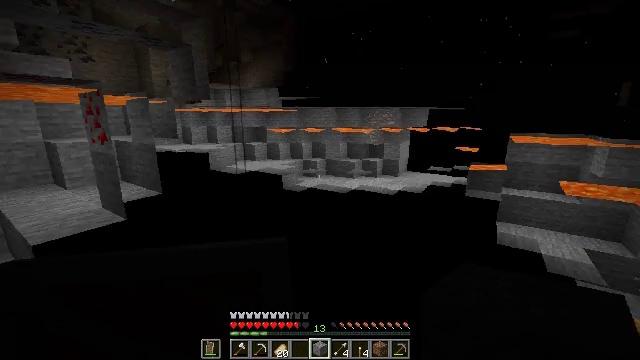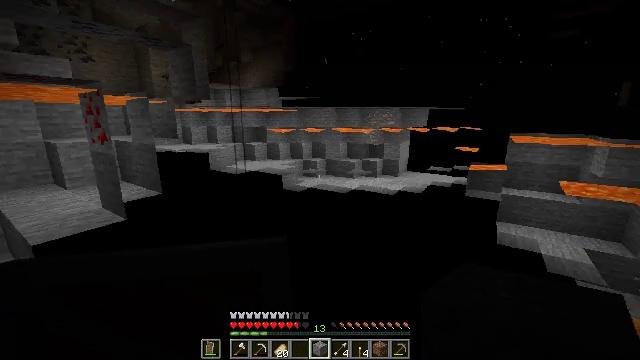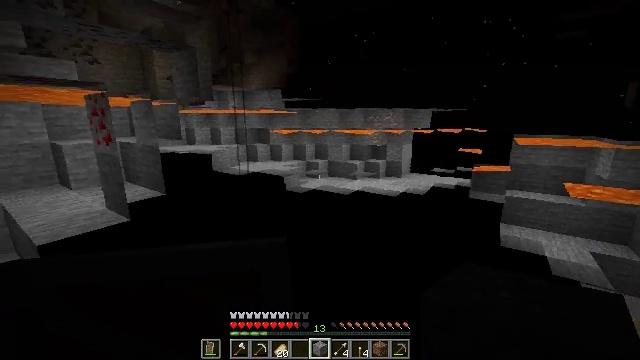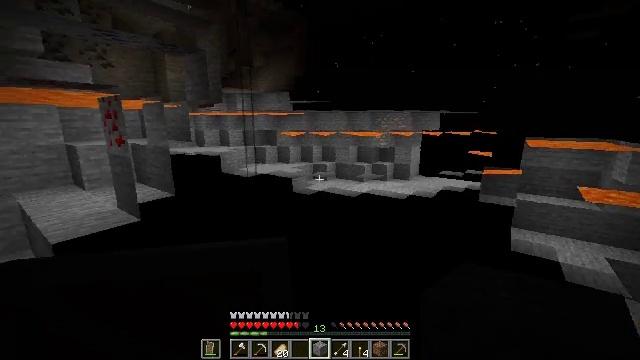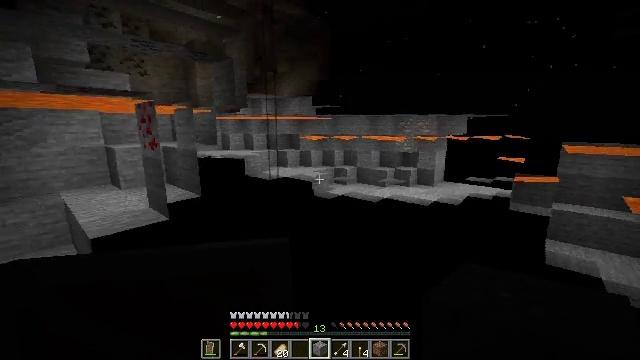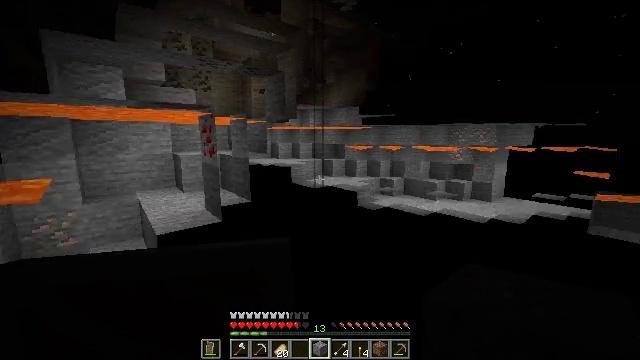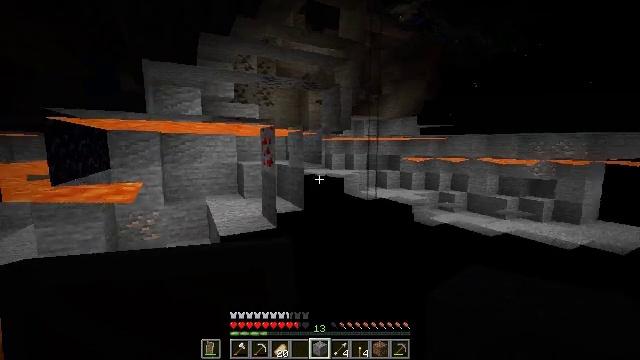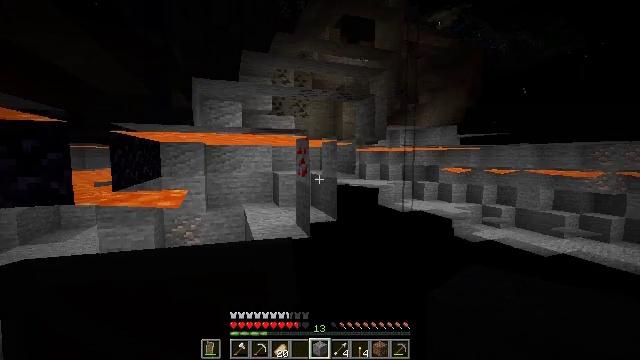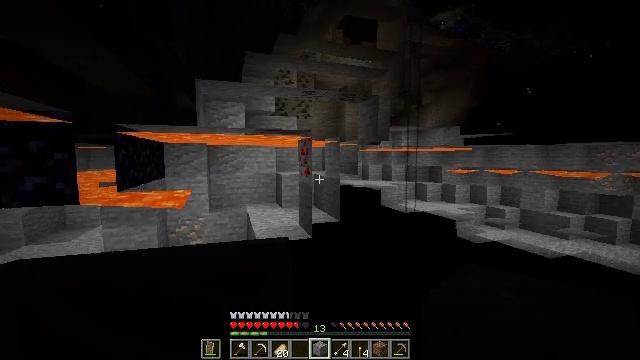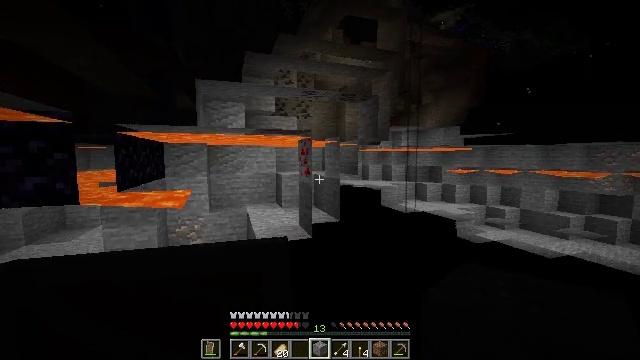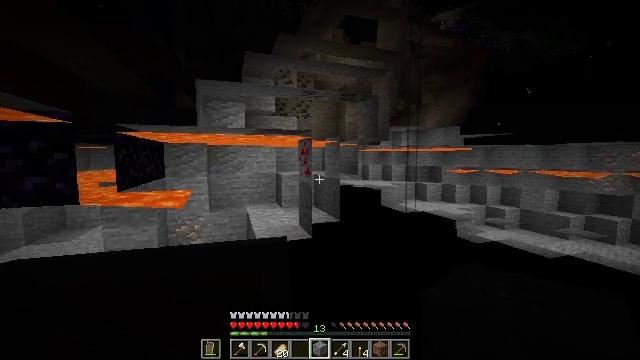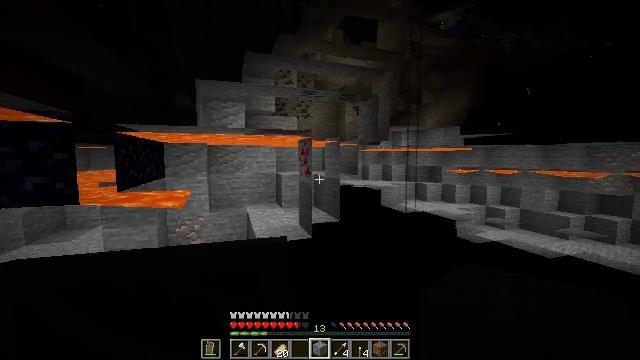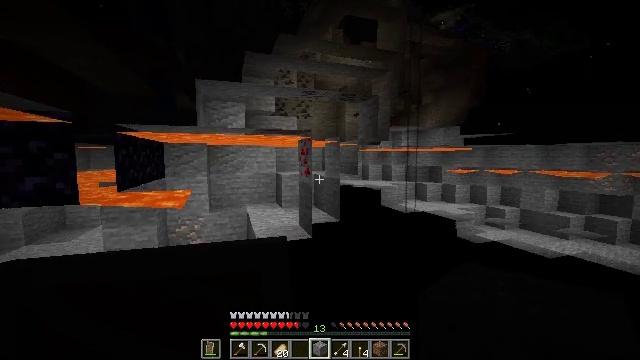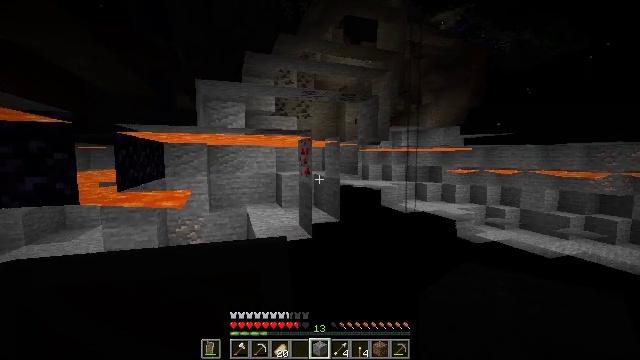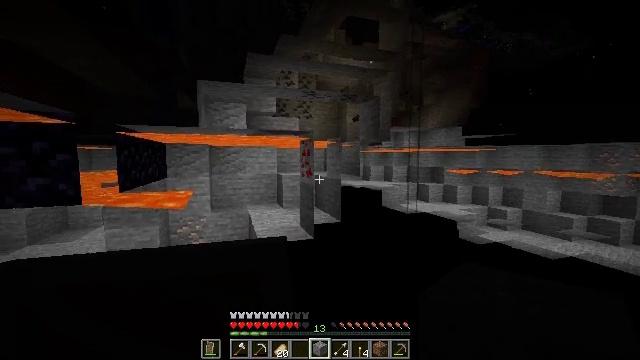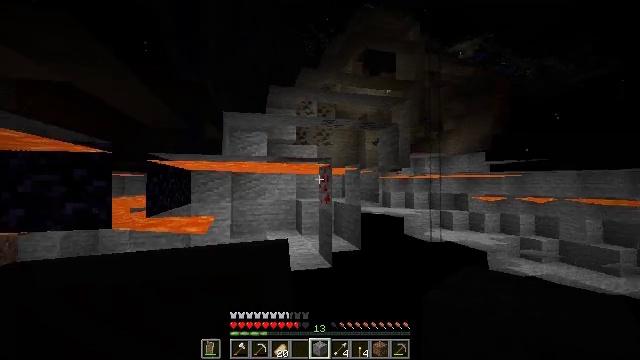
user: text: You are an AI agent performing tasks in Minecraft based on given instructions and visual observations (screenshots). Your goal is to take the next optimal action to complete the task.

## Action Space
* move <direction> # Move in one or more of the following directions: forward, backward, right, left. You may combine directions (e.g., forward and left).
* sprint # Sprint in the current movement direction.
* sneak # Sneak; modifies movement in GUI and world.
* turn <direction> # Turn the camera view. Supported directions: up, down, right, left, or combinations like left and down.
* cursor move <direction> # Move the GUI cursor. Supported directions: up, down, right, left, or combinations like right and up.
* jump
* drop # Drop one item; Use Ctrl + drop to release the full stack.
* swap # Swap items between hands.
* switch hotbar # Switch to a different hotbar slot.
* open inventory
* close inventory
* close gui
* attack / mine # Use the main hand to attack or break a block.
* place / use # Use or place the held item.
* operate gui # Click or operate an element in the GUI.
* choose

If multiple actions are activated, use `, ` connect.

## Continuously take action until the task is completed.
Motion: motion action
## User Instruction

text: Break the composter to recycle it.
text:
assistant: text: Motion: no_op
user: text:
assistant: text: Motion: no_op
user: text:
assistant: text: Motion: turn left
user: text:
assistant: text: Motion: turn left
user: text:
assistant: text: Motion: turn left and up
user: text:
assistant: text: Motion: turn left and up
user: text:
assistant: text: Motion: turn left and up
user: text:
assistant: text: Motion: no_op
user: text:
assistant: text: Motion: no_op
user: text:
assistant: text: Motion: no_op
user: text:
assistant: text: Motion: no_op
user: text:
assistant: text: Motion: no_op
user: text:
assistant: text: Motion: no_op
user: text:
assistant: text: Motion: no_op
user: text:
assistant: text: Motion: turn left and up
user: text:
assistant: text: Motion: turn left and up
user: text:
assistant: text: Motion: turn up
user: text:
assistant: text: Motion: turn up
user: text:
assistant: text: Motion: no_op
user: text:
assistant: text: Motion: no_op
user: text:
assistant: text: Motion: no_op
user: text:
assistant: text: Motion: no_op
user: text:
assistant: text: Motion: no_op
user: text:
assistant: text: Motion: no_op
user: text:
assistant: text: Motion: turn right
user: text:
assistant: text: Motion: turn right
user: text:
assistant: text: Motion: no_op
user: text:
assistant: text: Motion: no_op
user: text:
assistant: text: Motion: no_op
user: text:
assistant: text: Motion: no_op